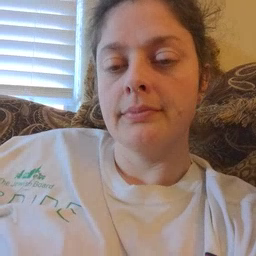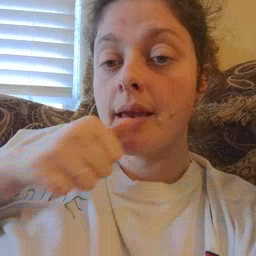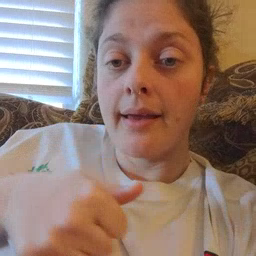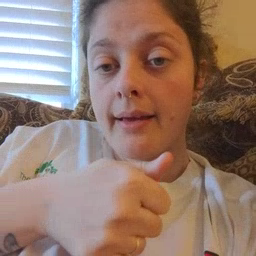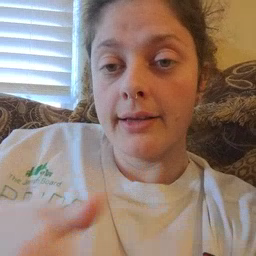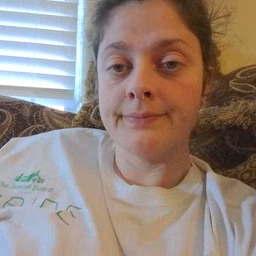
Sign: hide